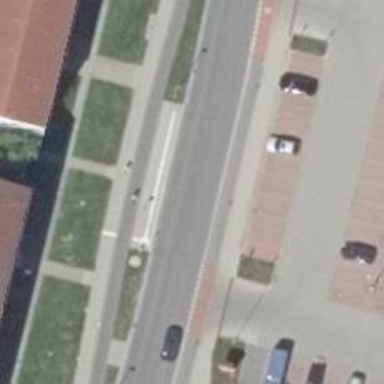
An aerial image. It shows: Secondary road with asphalt surface and sidewalks on both sides. There is cycle track on the left side of the road.